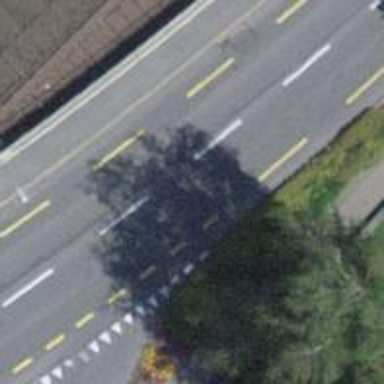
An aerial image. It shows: Primary highway bridge with asphalt surface. It includes designated lane for cyclists.